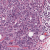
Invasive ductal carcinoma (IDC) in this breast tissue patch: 1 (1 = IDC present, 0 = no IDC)